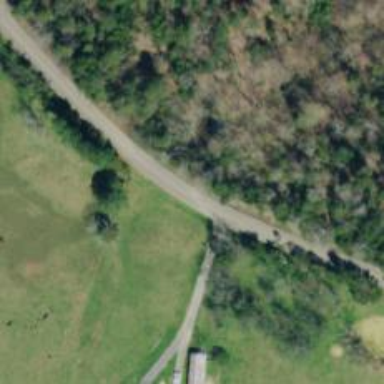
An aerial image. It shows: Tertiary road.